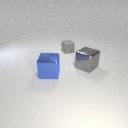
small gray rubber cube behind large blue metal cube